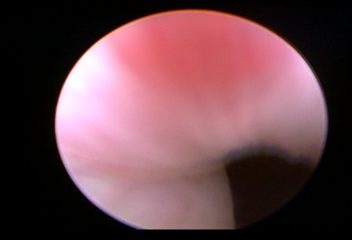
Modality: WLC
Class: Normal mucosa
Bladder cancer association: No